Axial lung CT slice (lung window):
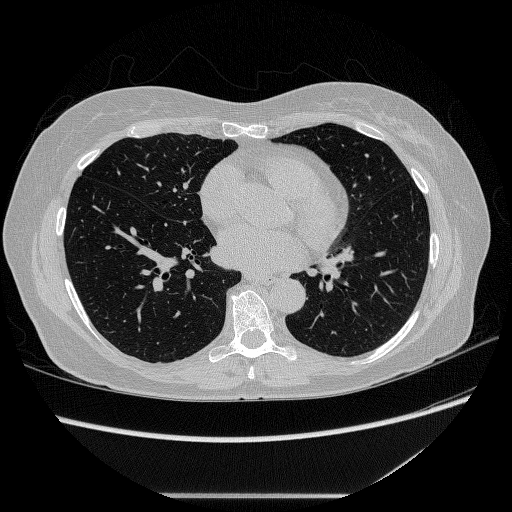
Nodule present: no